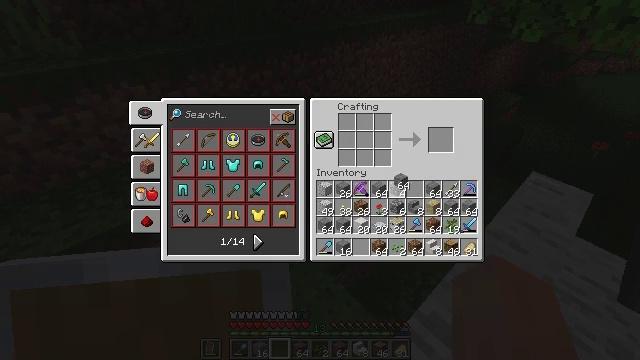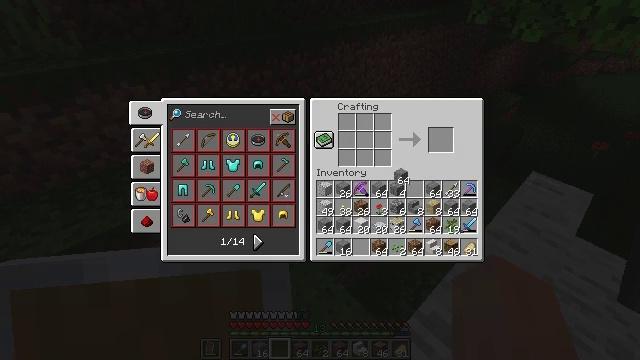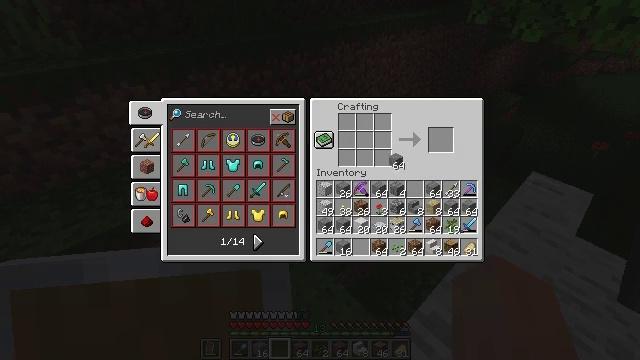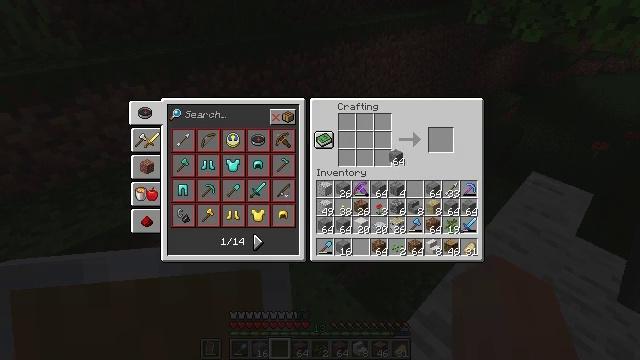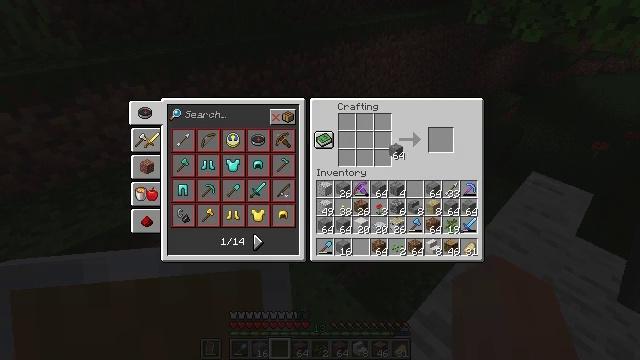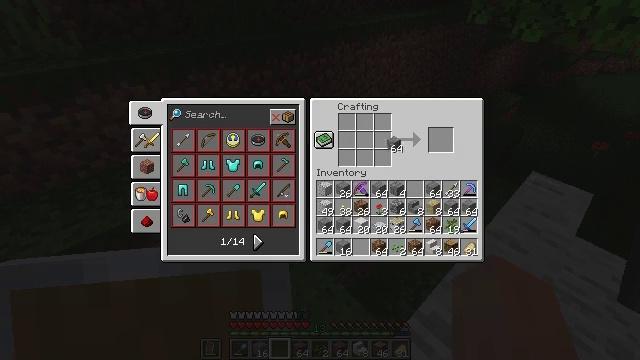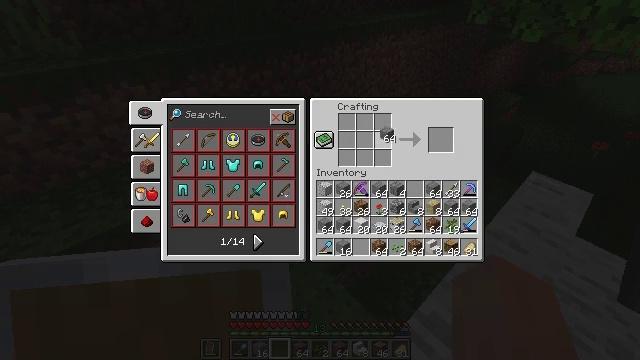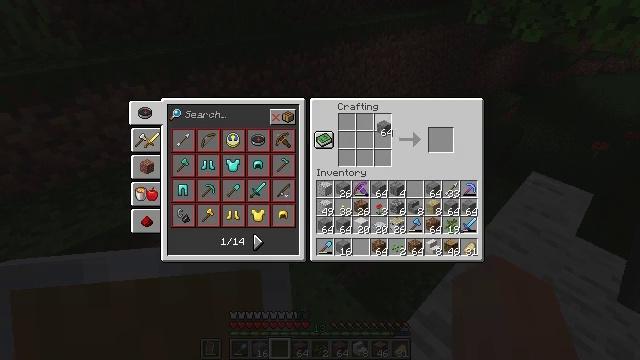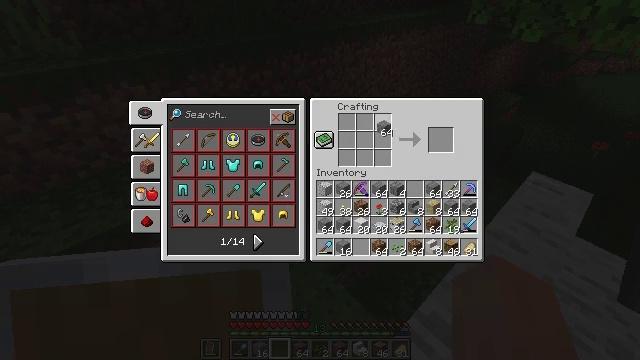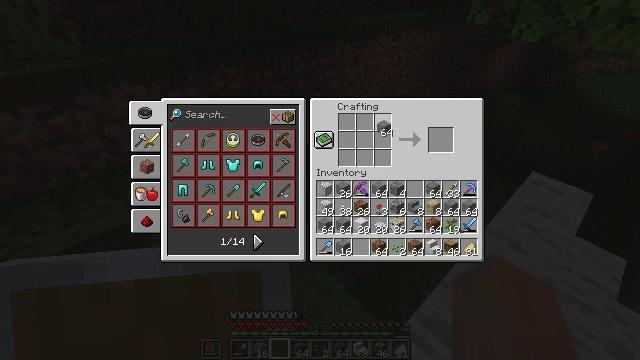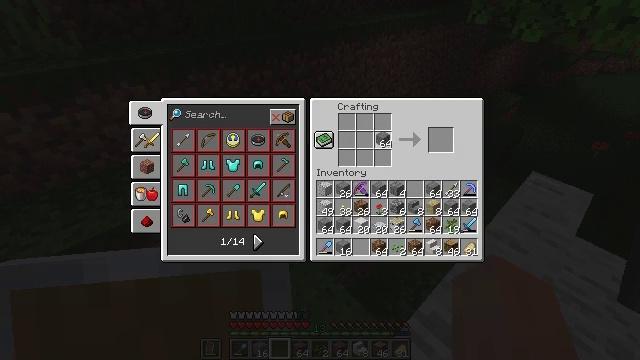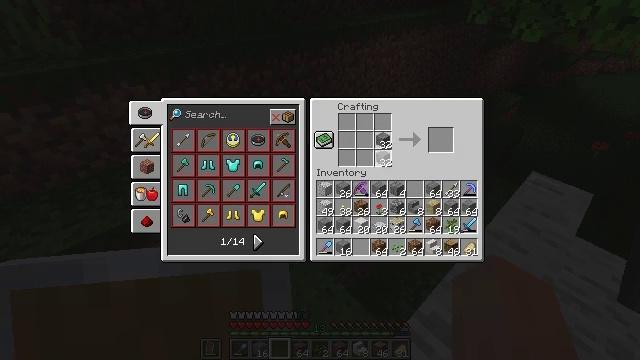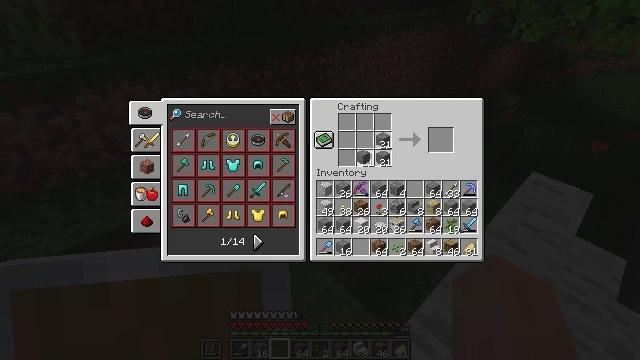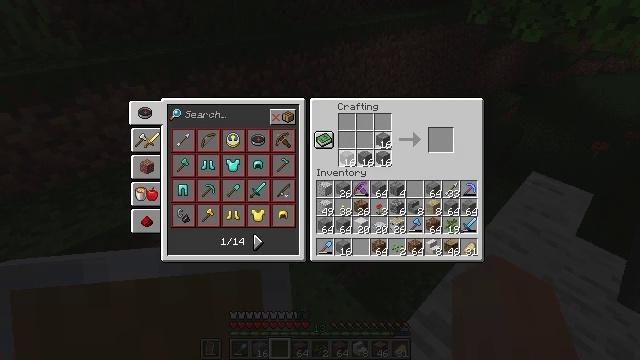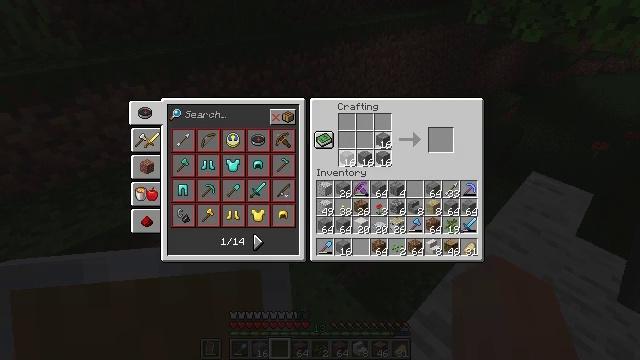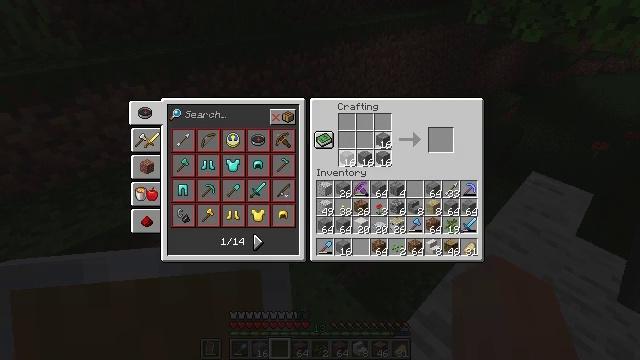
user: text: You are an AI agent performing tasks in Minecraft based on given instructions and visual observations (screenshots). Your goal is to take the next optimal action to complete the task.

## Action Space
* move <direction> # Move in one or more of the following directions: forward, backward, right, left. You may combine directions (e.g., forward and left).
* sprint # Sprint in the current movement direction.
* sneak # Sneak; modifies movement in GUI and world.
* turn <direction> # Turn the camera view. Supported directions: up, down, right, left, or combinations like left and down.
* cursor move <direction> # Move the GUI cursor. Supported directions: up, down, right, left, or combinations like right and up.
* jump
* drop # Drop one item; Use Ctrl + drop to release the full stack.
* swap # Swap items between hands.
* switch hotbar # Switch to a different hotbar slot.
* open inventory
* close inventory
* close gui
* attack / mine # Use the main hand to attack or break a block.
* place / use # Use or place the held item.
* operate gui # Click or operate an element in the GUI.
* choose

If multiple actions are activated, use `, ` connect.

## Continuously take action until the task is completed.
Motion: motion action
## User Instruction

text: Use the crafting table to make stone stairs.
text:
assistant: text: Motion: no_op
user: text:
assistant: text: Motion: cursor move up
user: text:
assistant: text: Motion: no_op
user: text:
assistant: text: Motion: no_op
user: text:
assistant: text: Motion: cursor move up
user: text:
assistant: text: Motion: cursor move left and up
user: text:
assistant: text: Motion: no_op
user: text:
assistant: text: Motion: operate gui
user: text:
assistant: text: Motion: operate gui
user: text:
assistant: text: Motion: cursor move down, operate gui
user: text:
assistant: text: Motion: cursor move left and down, operate gui
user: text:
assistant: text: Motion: cursor move left and down, operate gui
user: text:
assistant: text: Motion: cursor move left, operate gui
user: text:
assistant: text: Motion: operate gui
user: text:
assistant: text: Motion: operate gui
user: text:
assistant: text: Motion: operate gui
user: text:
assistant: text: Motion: cursor move right and up, operate gui
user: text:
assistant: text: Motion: cursor move right and up, operate gui
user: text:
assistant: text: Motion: cursor move up, operate gui
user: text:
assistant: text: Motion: operate gui
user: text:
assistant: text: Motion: operate gui
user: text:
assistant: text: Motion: operate gui
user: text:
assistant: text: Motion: operate gui
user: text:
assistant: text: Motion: operate gui
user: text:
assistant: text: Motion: cursor move right and down
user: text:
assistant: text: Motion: cursor move right and down
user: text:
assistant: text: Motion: no_op
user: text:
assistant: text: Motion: no_op
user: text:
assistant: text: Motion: no_op
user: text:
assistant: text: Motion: no_op